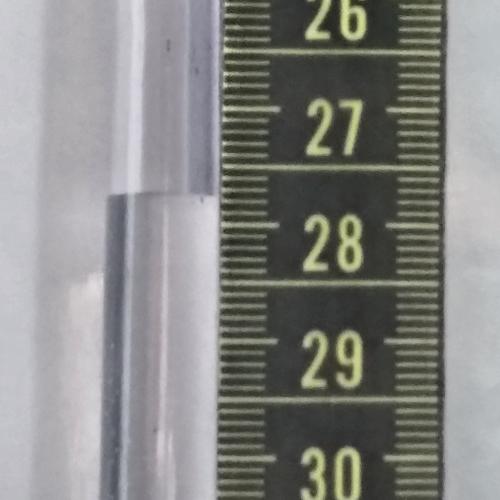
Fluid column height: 27.8 cm